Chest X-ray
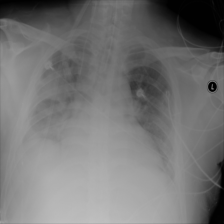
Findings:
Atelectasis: negative
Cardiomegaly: positive
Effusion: positive
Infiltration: negative
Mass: negative
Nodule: negative
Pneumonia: negative
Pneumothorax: negative
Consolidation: positive
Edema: negative
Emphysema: negative
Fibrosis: negative
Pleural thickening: negative
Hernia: negative